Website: macys
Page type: payment
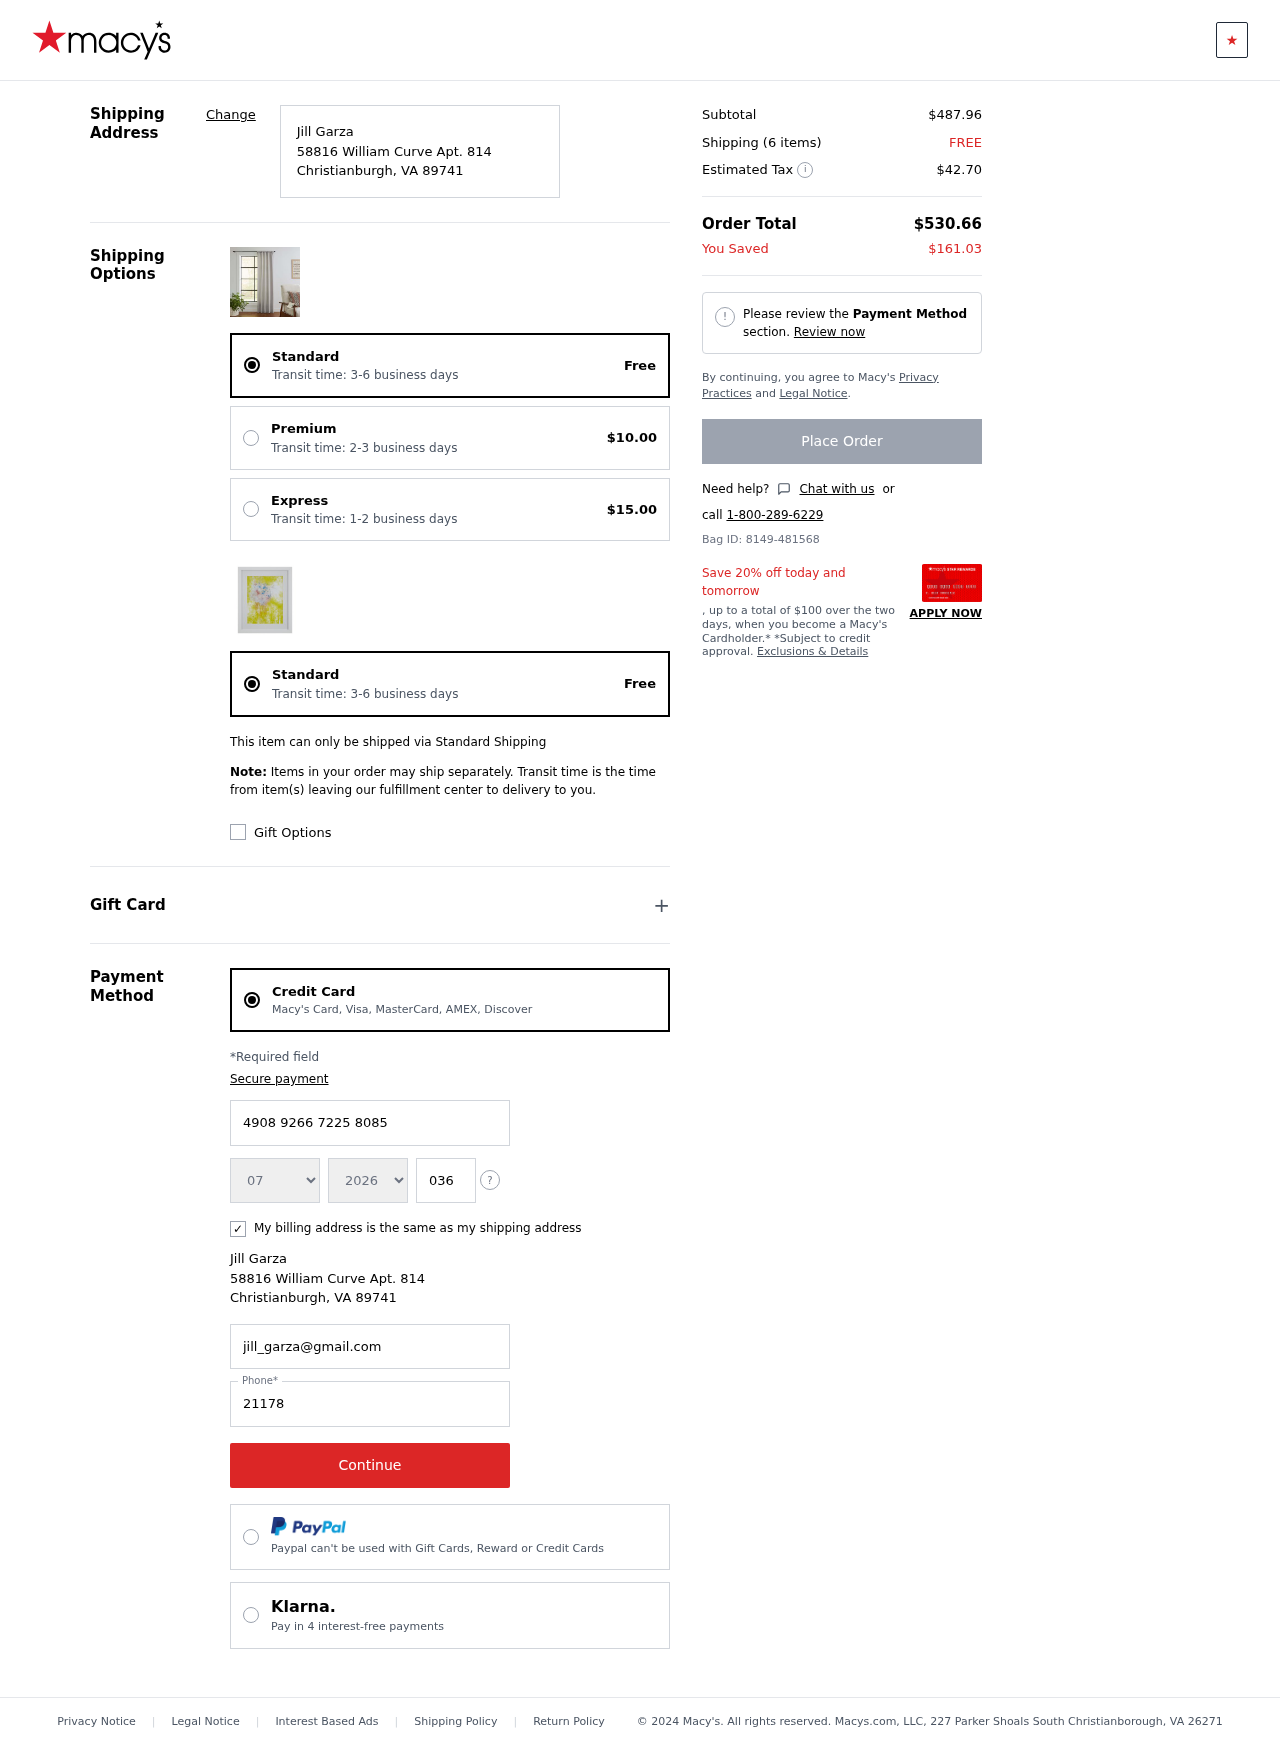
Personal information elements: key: PII_CARD_CVV
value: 036
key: PII_CARD_EXPIRY_MONTH
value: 07
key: PII_CARD_EXPIRY_YEAR
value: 26
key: PII_CARD_NUMBER
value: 4908 9266 7225 8085
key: PII_CITY
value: Christianburgh
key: PII_EMAIL
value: jill_garza@gmail.com
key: PII_FULLNAME
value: Jill Garza
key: PII_PHONE
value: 2117843333
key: PII_POSTCODE
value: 89741
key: PII_STATE_ABBR
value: VA
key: PII_STREET
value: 58816 William Curve Apt. 814
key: PII_FULLNAME2
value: Jill Garza
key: PII_STREET2
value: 58816 William Curve Apt. 814
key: PII_CITY2
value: Christianburgh
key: PII_STATE_ABBR2
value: VA
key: PII_POSTCODE2
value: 89741
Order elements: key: ORDER_DELIVERY_DATE
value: Transit time: 3-6 business days
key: ORDER_SHIPPING_STANDARD
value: Free
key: ORDER_SHIPPING_PREMIUM
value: $10.00
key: ORDER_SHIPPING_EXPRESS
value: $15.00
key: ORDER_DELIVERY_DATE2
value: Transit time: 3-6 business days
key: ORDER_SHIPPING_STANDARD2
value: Free
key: ORDER_SUBTOTAL
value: $487.96
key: ORDER_NUM_ITEMS
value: Shipping (6 items)
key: ORDER_SHIPPING_COST
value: FREE
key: ORDER_TAX
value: $42.70
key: ORDER_TOTAL
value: $530.66
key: ORDER_SAVINGS
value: $161.03
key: ORDER_ID
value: Bag ID: 8149-481568